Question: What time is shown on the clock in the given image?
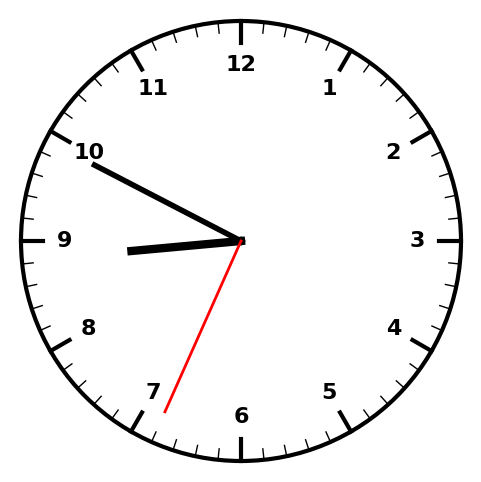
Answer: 08:49:34